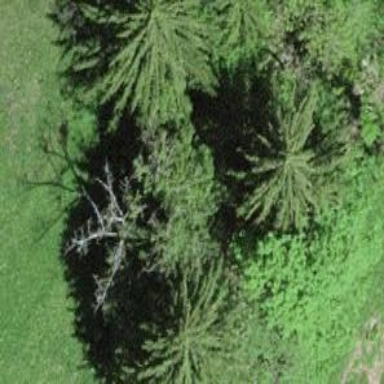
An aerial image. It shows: Patch of scrub vegetation.